Question: I have a popover controller i instantiate in code and pass it it's contentViewController, and all that works great. The problem is LATER when the contentViewController might resize as a result of the messages label displaying an arbitrarily long list of strings.
The UILabel I'm referring to has the text ...
'Validation and Errors Message Box'
I'd like to be able to somehow configure the layout constraints so that when the user enters a value in the textbox, and then taps the accept button, that if I have any validation errors to present to them, I can do so by adding them to the label (which I have set up to accept multiple lines of data if needed), and when added, if they happen to require 5 lines of display, that the label will then push down the UITextField and the Accept/Cancel buttons so that it can display all the label content. Well, I've been able to do that, and the contentViewController resizes as expected. The problem is, the popover controller that contains it DOES NOT resize, so what happens is, my Accept/Cancel buttons get pushed off the bottom edge of the popover form so they aren't even accessible to the user.
Are there any constraints I can set up that will force the height of the popover controller to enlarge so that the UI controls under my 'Validation and Errors message box' aren't pushed off the bottom edge when there are multiple lines of validation text?
I'm creating the popoverController in code, so I'm assuming I'd need to do the contraint(s) in code as well.

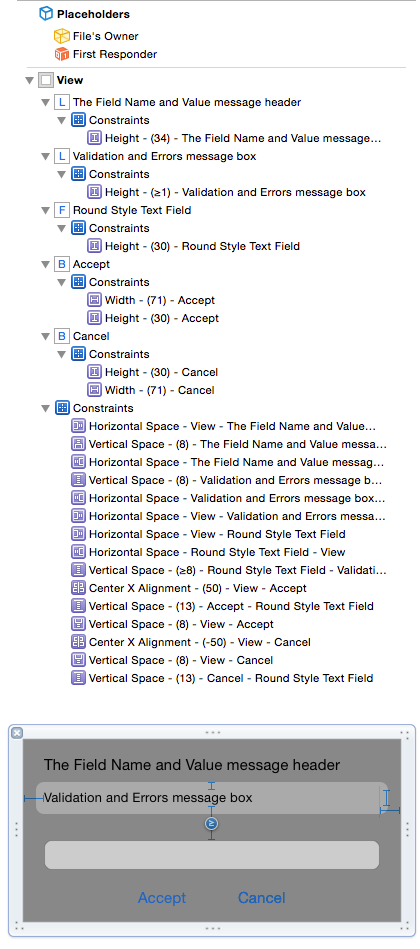
Answer: Here's how I solved it, and it wasn't using constraints. Everything I could possibly find about using AutoLayout and constraints had no useful constraint solution.
As I create the popover, and before displaying it, I use this code...
'''
CGSize newSize = [theContentViewController.view systemLayoutSizeFittingSize:UILayoutFittingCompressedSize];
CGRect newFrame = CGRectMake(0, 0, newSize.width, newSize.height);
[theContentViewController.view setFrame:newFrame];
[thePopover setPopoverContentSize:theContentViewController.view.frame.size animated:YES];
'''
Then, after the user presses the Accept button, within the contentViewController, where I evaluate whether their input is acceptable or not, and update the label with any messages, I then call the same code above, which will animate to the new size to fit a large message or whatever.